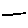
Label: line